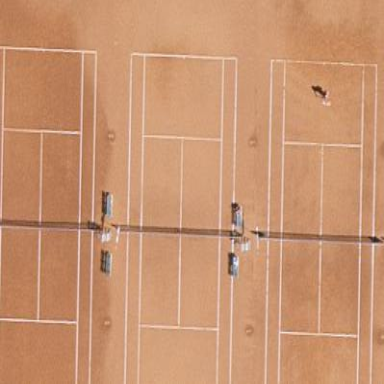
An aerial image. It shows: Tennis court on the leisure land pitch.